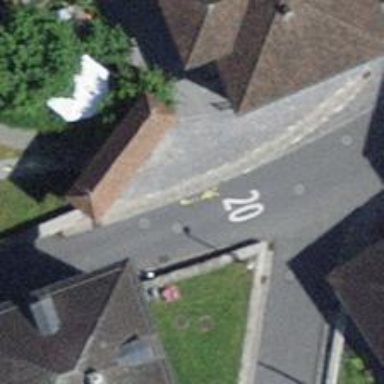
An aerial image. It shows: Asphalt road designated as living street.